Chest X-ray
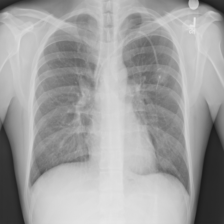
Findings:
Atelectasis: negative
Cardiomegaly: negative
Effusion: negative
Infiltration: negative
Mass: negative
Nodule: negative
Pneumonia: negative
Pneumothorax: negative
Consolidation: negative
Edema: negative
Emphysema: negative
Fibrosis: negative
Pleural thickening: negative
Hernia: negative